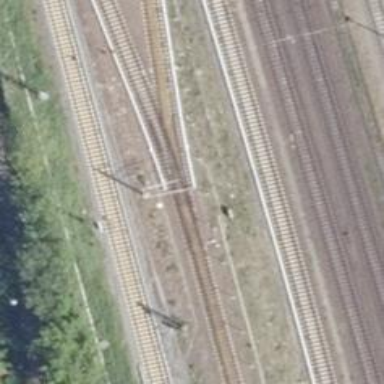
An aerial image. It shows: Railway switch.